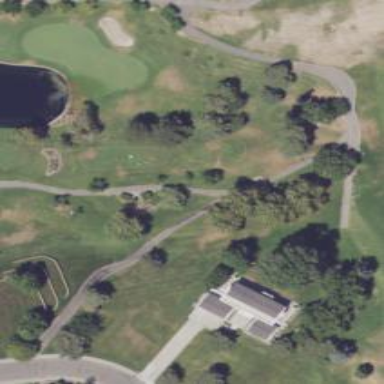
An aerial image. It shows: Path for both roads and golfers.